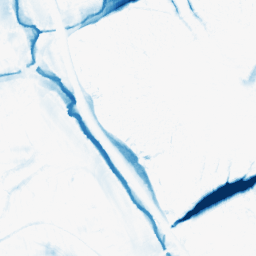
Category: morphological
Decomposition family: morphological_ellipse
Decomposition parameters: operation: closing
width: 30
height: 20
Upsampling method: sinc_blackman
Upsampling parameters: scale: 2
kernel_size: 8
Upsampling scale: 2